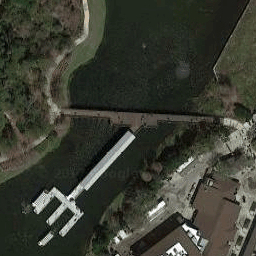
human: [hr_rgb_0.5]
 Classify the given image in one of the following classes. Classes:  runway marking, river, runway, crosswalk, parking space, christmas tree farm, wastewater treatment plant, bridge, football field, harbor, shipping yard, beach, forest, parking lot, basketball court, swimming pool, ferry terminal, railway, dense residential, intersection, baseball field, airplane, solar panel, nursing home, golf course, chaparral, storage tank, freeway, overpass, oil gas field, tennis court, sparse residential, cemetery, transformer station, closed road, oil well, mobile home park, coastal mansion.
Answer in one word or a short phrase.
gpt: ferry terminal